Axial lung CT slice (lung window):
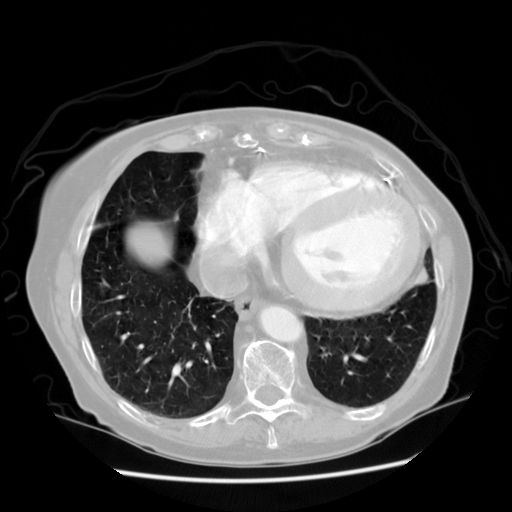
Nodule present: no